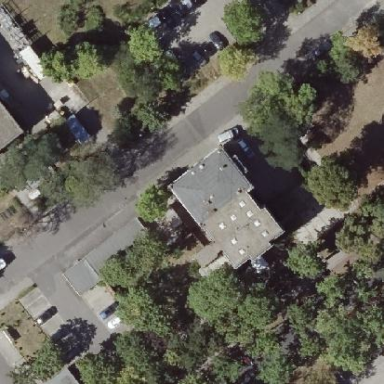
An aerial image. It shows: Part of building.